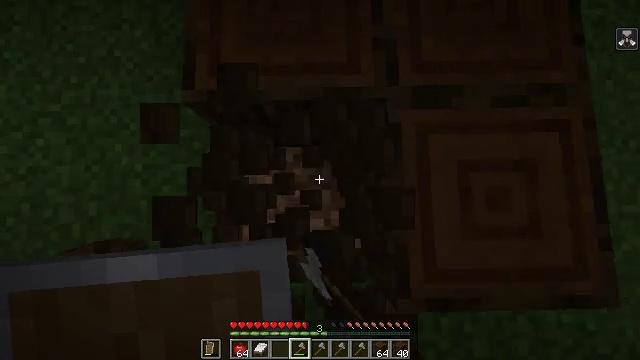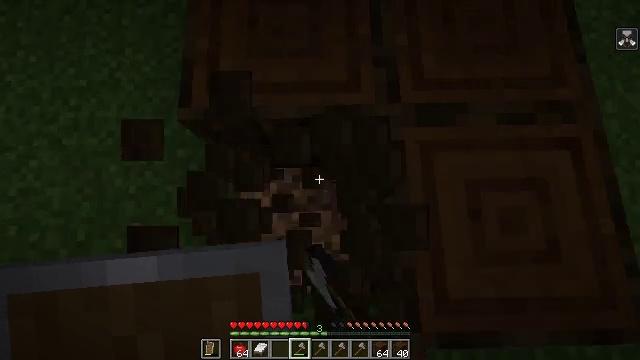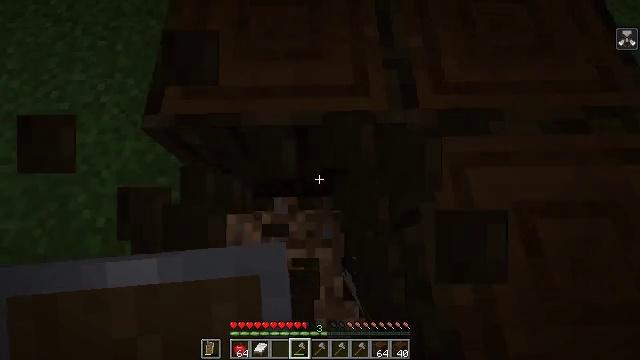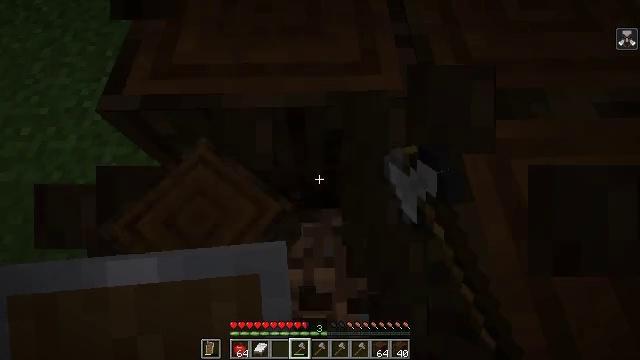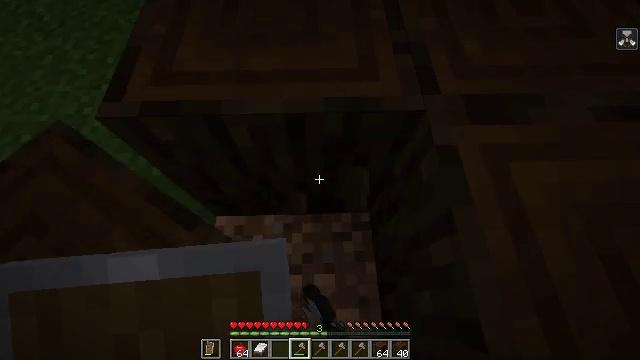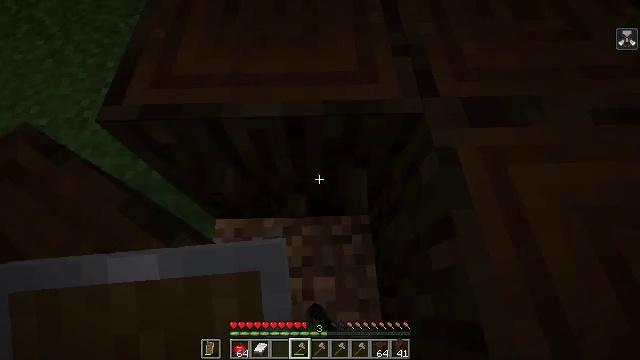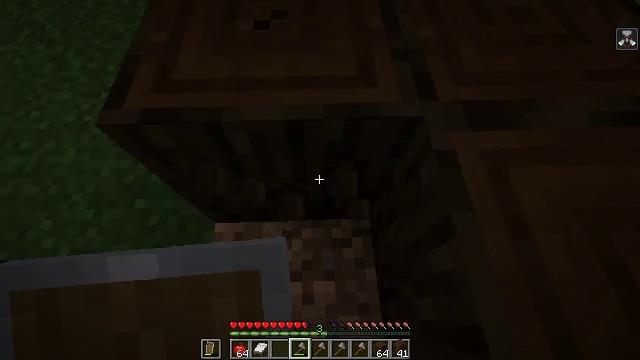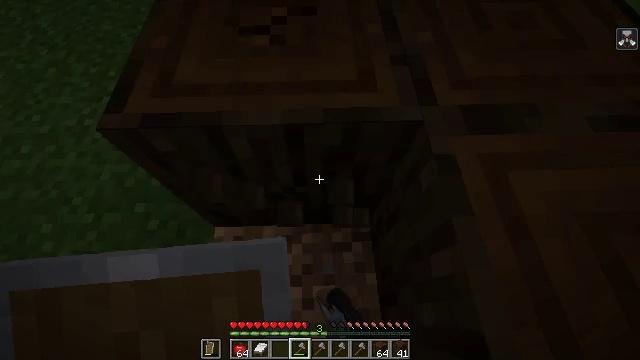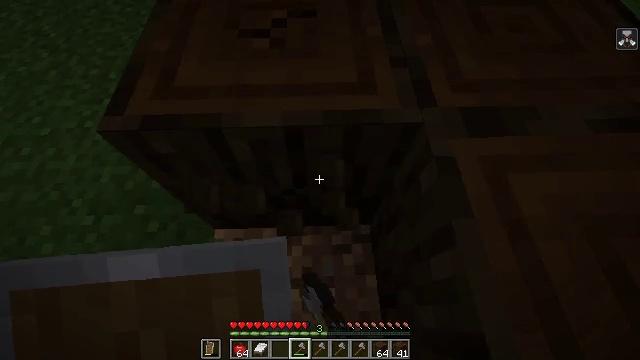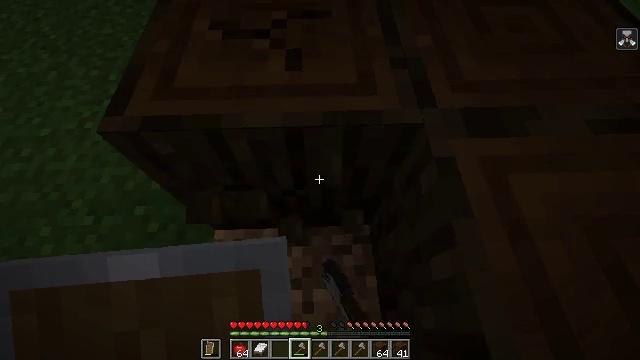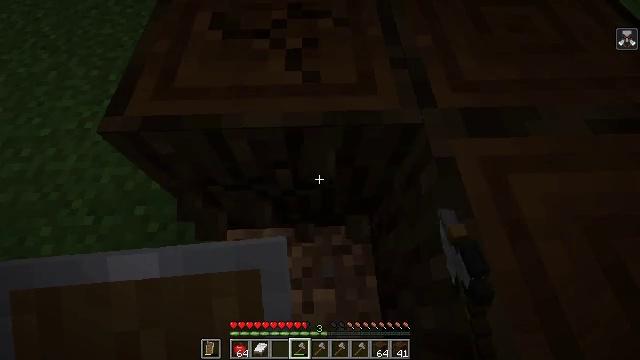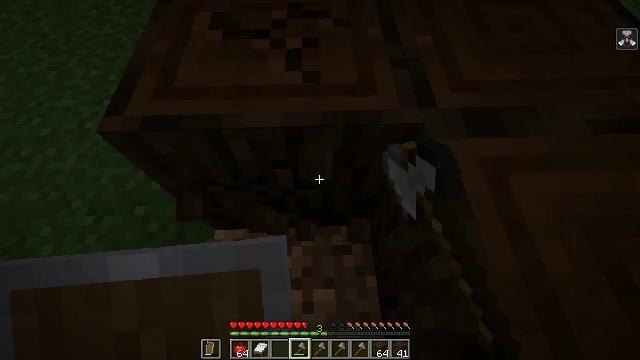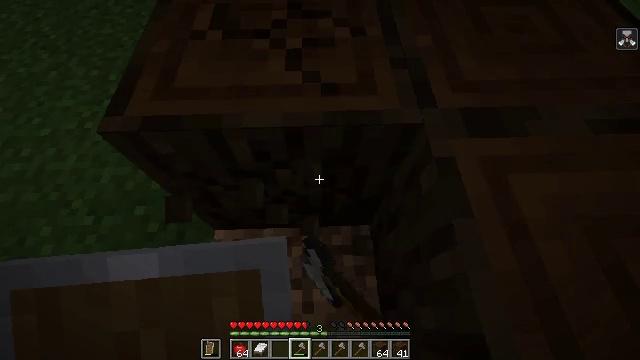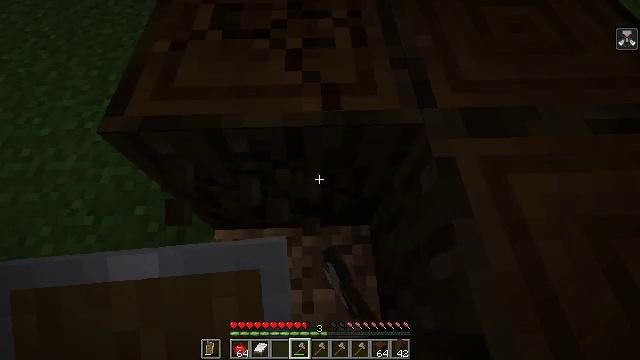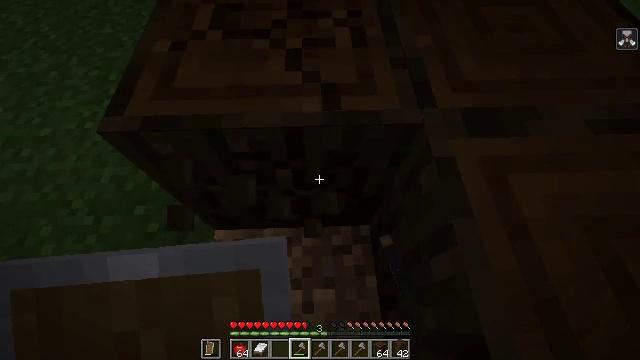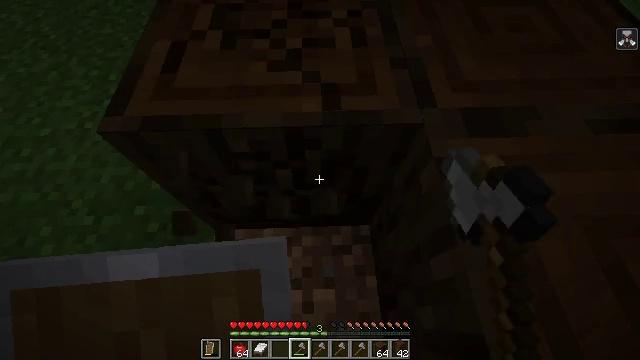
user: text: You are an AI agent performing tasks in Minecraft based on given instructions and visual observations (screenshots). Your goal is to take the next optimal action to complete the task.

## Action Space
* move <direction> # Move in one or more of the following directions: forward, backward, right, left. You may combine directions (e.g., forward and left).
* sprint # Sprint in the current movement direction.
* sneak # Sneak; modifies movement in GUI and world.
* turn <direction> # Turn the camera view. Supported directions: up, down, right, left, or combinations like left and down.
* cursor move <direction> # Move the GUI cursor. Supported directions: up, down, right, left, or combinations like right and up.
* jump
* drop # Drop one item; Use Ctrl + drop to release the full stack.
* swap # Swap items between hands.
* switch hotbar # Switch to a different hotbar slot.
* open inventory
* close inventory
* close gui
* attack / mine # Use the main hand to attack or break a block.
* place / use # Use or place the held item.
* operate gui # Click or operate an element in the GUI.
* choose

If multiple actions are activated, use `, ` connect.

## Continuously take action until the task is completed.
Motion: motion action
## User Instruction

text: Harvest dark oak log for resources.
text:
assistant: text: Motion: turn up, attack / mine
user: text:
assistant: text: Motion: turn up, attack / mine
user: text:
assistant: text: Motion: turn up, attack / mine
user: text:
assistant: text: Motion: turn up, attack / mine
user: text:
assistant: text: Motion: attack / mine
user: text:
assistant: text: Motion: attack / mine
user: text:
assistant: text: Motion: attack / mine
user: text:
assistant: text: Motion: attack / mine
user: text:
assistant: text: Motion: attack / mine
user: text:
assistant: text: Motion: attack / mine
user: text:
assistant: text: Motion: attack / mine
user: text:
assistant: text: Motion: attack / mine
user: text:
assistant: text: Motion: attack / mine
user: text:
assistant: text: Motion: attack / mine
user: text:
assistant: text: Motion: attack / mine
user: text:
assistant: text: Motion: attack / mine
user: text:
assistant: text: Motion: attack / mine
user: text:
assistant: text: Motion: attack / mine
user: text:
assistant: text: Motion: attack / mine
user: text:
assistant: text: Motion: attack / mine
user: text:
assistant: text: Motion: attack / mine
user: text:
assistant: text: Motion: turn right, attack / mine
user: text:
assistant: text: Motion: turn right, attack / mine
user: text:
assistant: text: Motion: turn right, attack / mine
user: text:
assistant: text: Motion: turn right, attack / mine
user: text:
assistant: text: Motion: turn right, attack / mine
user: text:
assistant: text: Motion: turn right, attack / mine
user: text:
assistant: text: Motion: attack / mine
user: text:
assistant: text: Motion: attack / mine
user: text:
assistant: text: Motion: attack / mine